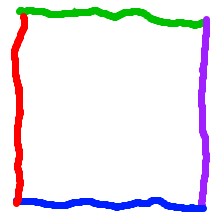
Shape: square